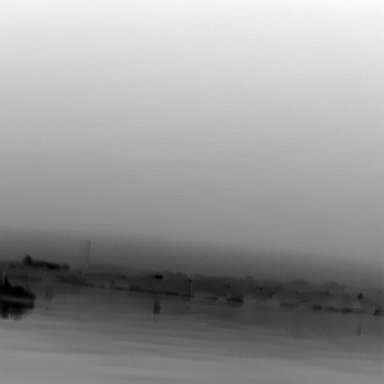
There is a warship in the infrared image.